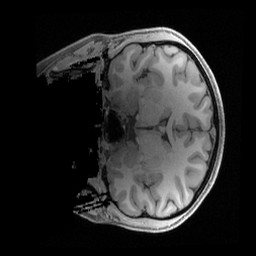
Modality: T1w
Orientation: coronal
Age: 18
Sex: female
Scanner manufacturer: siemens
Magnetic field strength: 3 T
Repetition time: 2.4 s
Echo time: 0.00241 s